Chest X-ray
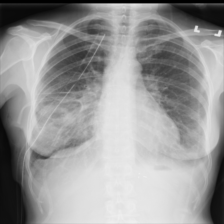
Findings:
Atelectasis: negative
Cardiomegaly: negative
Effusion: negative
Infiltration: negative
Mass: negative
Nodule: negative
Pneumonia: negative
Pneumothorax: negative
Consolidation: negative
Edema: negative
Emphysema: negative
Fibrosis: negative
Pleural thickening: negative
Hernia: negative